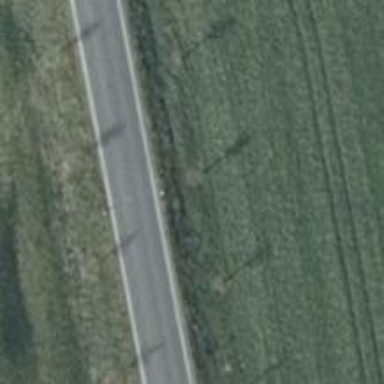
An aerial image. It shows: Secondary road with asphalt surface.